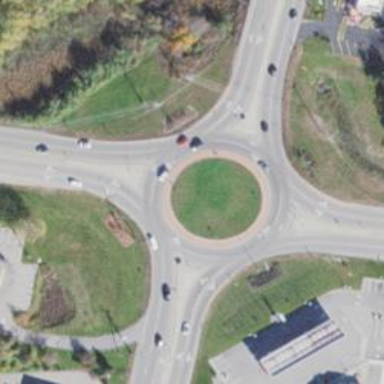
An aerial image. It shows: Roundabout on trunk road with asphalt surface.